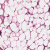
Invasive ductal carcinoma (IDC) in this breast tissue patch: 0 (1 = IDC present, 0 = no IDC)